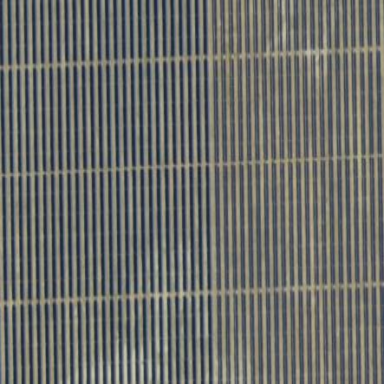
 consisting of solar photovoltaic panels."